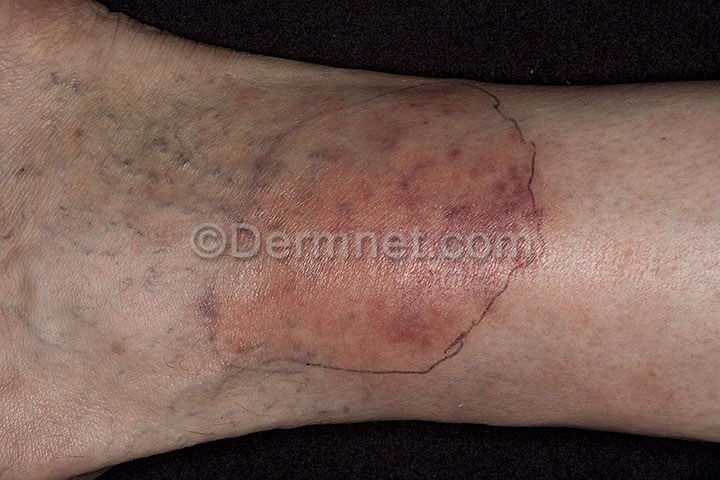
Disease: Cellulitis Impetigo and other Bacterial Infections